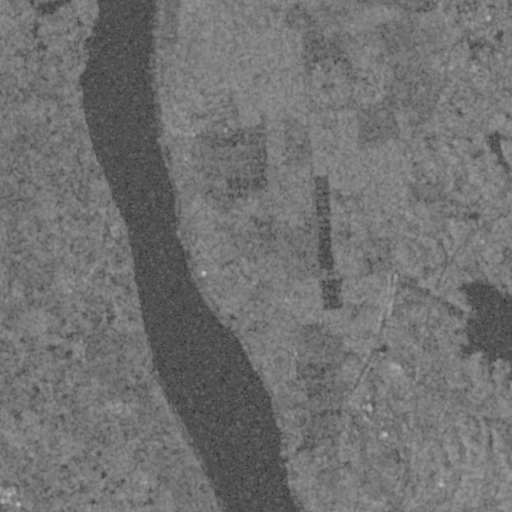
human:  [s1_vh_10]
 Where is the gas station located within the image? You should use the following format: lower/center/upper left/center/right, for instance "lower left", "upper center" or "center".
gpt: The gas station is located in the center right of the image.
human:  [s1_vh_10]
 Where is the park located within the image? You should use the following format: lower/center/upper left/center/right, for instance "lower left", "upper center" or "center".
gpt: The park is located in the upper right of the image.
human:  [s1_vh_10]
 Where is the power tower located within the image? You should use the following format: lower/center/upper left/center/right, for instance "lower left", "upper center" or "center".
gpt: The power tower is located in the lower right of the image.
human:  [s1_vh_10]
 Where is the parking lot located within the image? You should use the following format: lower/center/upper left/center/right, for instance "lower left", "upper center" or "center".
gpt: There is no parking lot in the image.

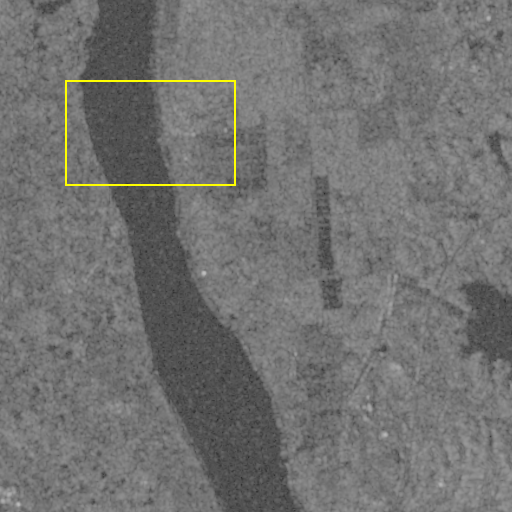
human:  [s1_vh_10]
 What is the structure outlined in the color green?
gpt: There is no green outline.
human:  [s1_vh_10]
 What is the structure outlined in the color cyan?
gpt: There is no structure outlined in cyan.